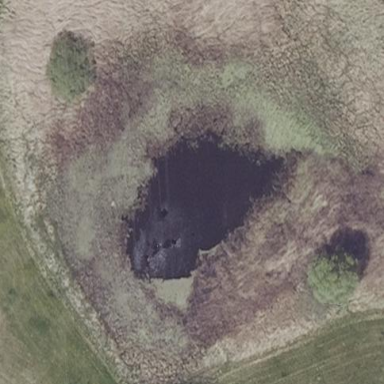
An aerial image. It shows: Serene pond surrounded by nature.